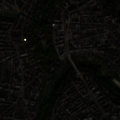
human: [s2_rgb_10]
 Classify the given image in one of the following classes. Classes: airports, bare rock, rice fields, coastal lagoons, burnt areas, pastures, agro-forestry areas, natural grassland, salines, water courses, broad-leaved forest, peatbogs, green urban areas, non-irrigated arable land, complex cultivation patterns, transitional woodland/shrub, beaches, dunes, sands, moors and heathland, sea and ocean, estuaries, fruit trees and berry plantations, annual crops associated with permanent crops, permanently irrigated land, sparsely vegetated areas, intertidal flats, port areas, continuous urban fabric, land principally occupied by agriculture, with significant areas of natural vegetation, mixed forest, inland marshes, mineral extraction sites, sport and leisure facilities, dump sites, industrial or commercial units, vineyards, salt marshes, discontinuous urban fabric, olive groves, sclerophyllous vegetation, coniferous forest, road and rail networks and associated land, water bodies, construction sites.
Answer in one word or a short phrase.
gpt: continuous urban fabric, discontinuous urban fabric, green urban areas